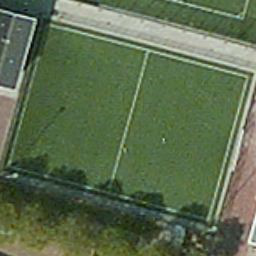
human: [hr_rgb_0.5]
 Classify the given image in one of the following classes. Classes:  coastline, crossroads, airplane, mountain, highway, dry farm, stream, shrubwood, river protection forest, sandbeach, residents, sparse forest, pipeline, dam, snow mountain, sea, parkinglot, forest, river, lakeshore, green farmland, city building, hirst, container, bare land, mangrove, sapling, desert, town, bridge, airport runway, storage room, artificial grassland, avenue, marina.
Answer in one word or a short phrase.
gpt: artificial grassland